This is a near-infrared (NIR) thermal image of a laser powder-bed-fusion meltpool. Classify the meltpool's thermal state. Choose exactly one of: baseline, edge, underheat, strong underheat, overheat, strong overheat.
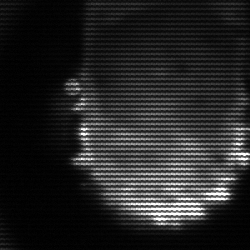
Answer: baseline